Question: I encountered a strange behaviour of a view in an iOS 6.1 app which I tried ran with the iOS 7 beta 2 and on my iPhone.
This app has a UINaviagationController which works fine if I run it in the iOS 6.1 simulator. However, with the Xcode DP the bottom part of the view is cut off. See picture.

Does anyone know how to fix this? I am drawing the box that you see as cut off on the bottom (self.frame.size.height) of the UIView which is managed by the navigation controller.
Thanks.
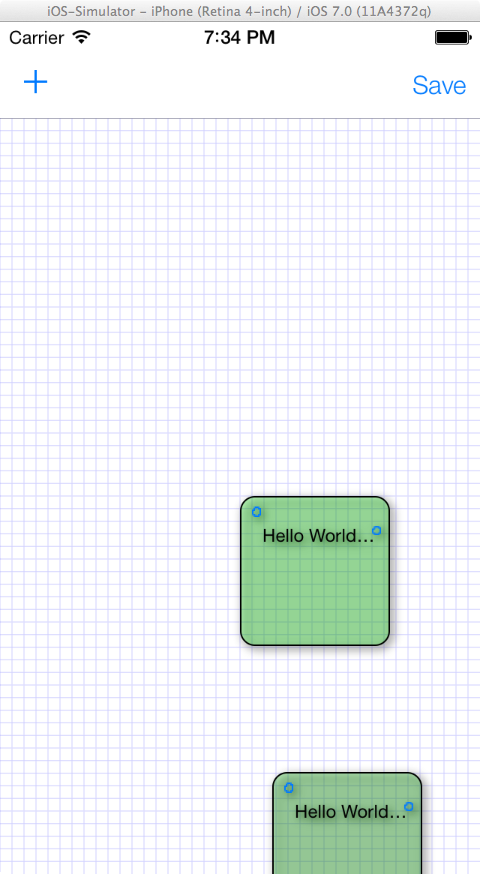
Answer: try subtracting the size of the box by the amount of the toolbar at the top. When using the self.frame.size.height, it will use the entire height as the location on the view, so when subtracting by the toolbar/navigation bar, it will raise that up just enough to fit the entire box onto the view
'''
//clearly not objc but its just to show you how to implement it
boxLocation at (self.frame.size.height - (amount of toolbar/nav bar))
'''
Hope this helps!